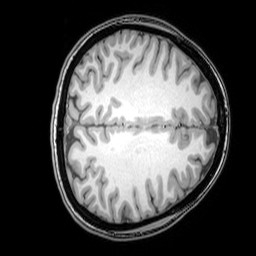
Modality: T1w
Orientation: axial
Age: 24
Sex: female
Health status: healthy
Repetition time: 0.081 s
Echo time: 0.037 s